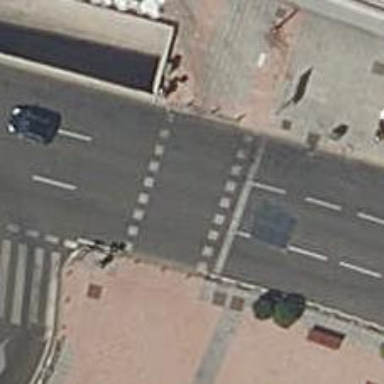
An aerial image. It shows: Road crossing with traffic signals.